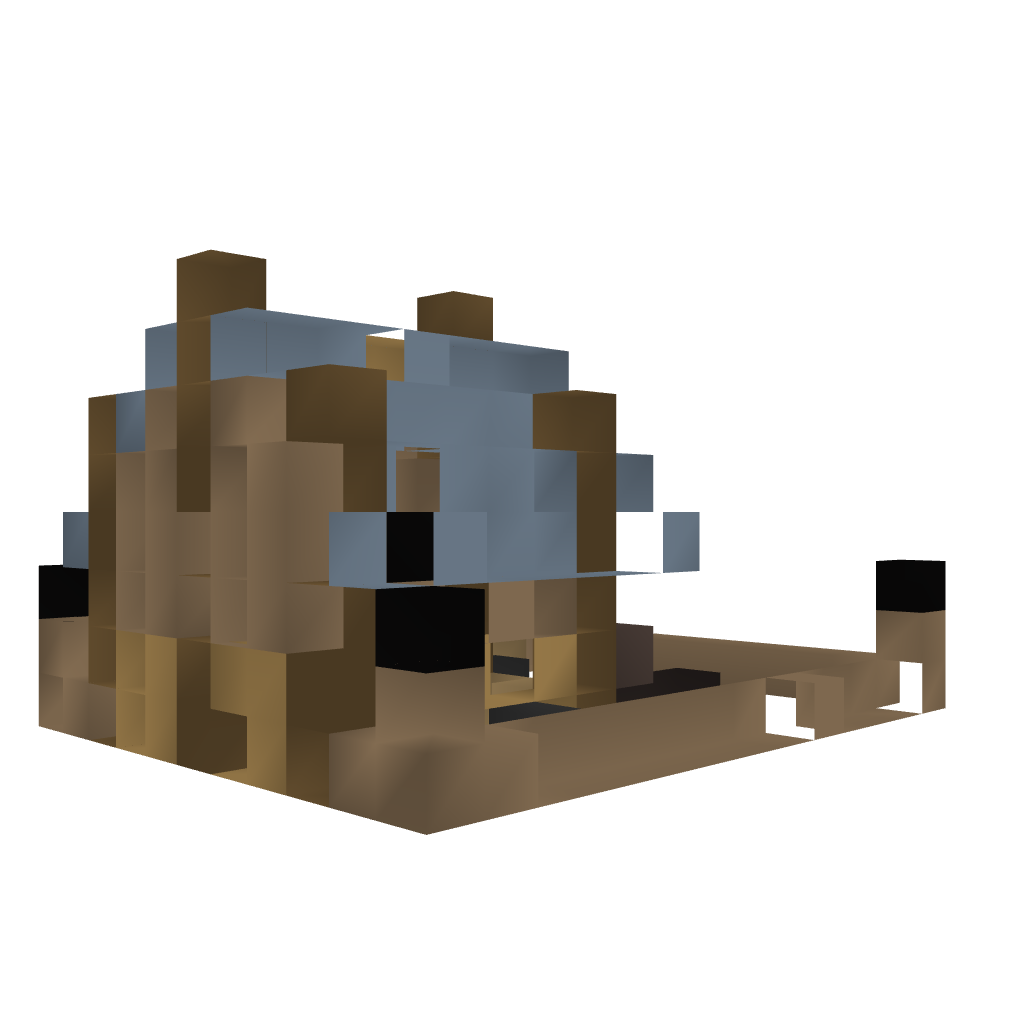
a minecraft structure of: Horse Stables